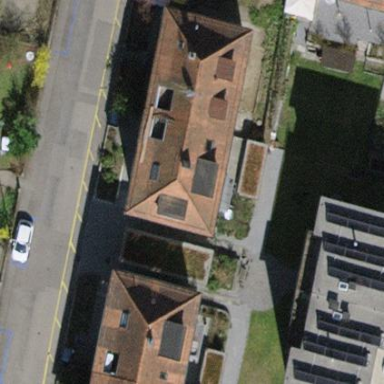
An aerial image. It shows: Hipped-roof building with apartments.